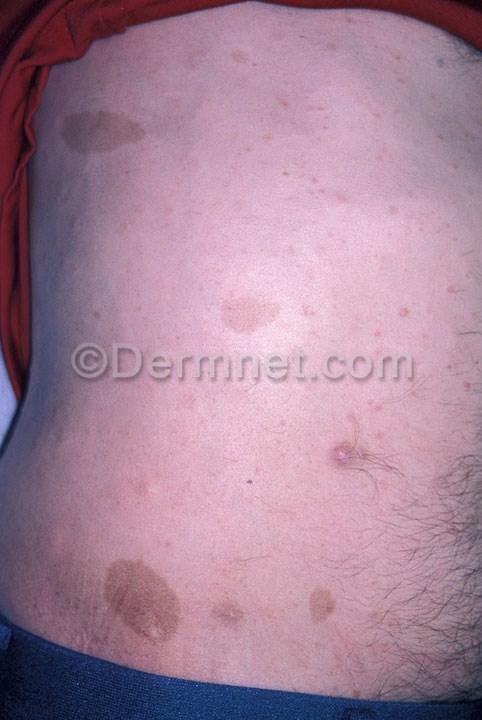
Disease: Seborrheic Keratoses and other Benign Tumors